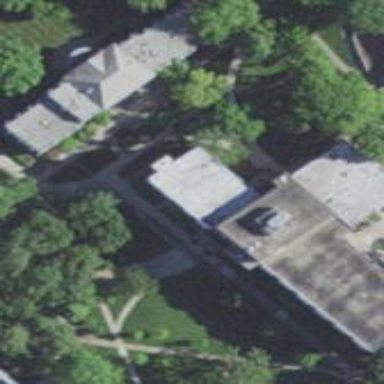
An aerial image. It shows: View of university building.